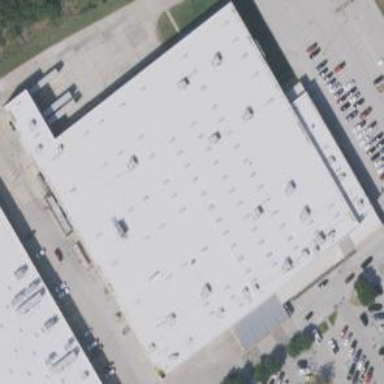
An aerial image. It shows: Retail building that operates as wholesale shop.